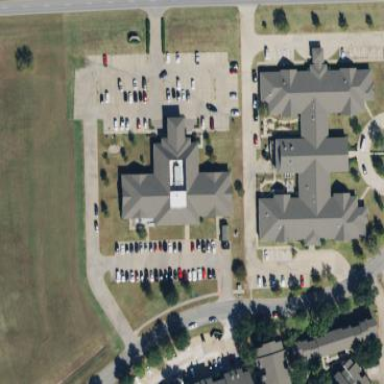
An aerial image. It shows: Clinic building providing healthcare services.